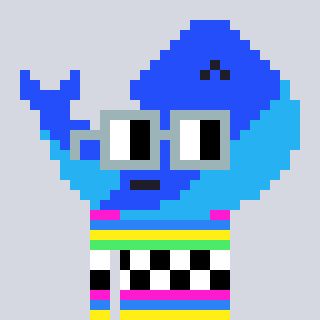
a pixel art character with square dark gray glasses, a whale-shaped head and a darkpink-colored body on a cool background